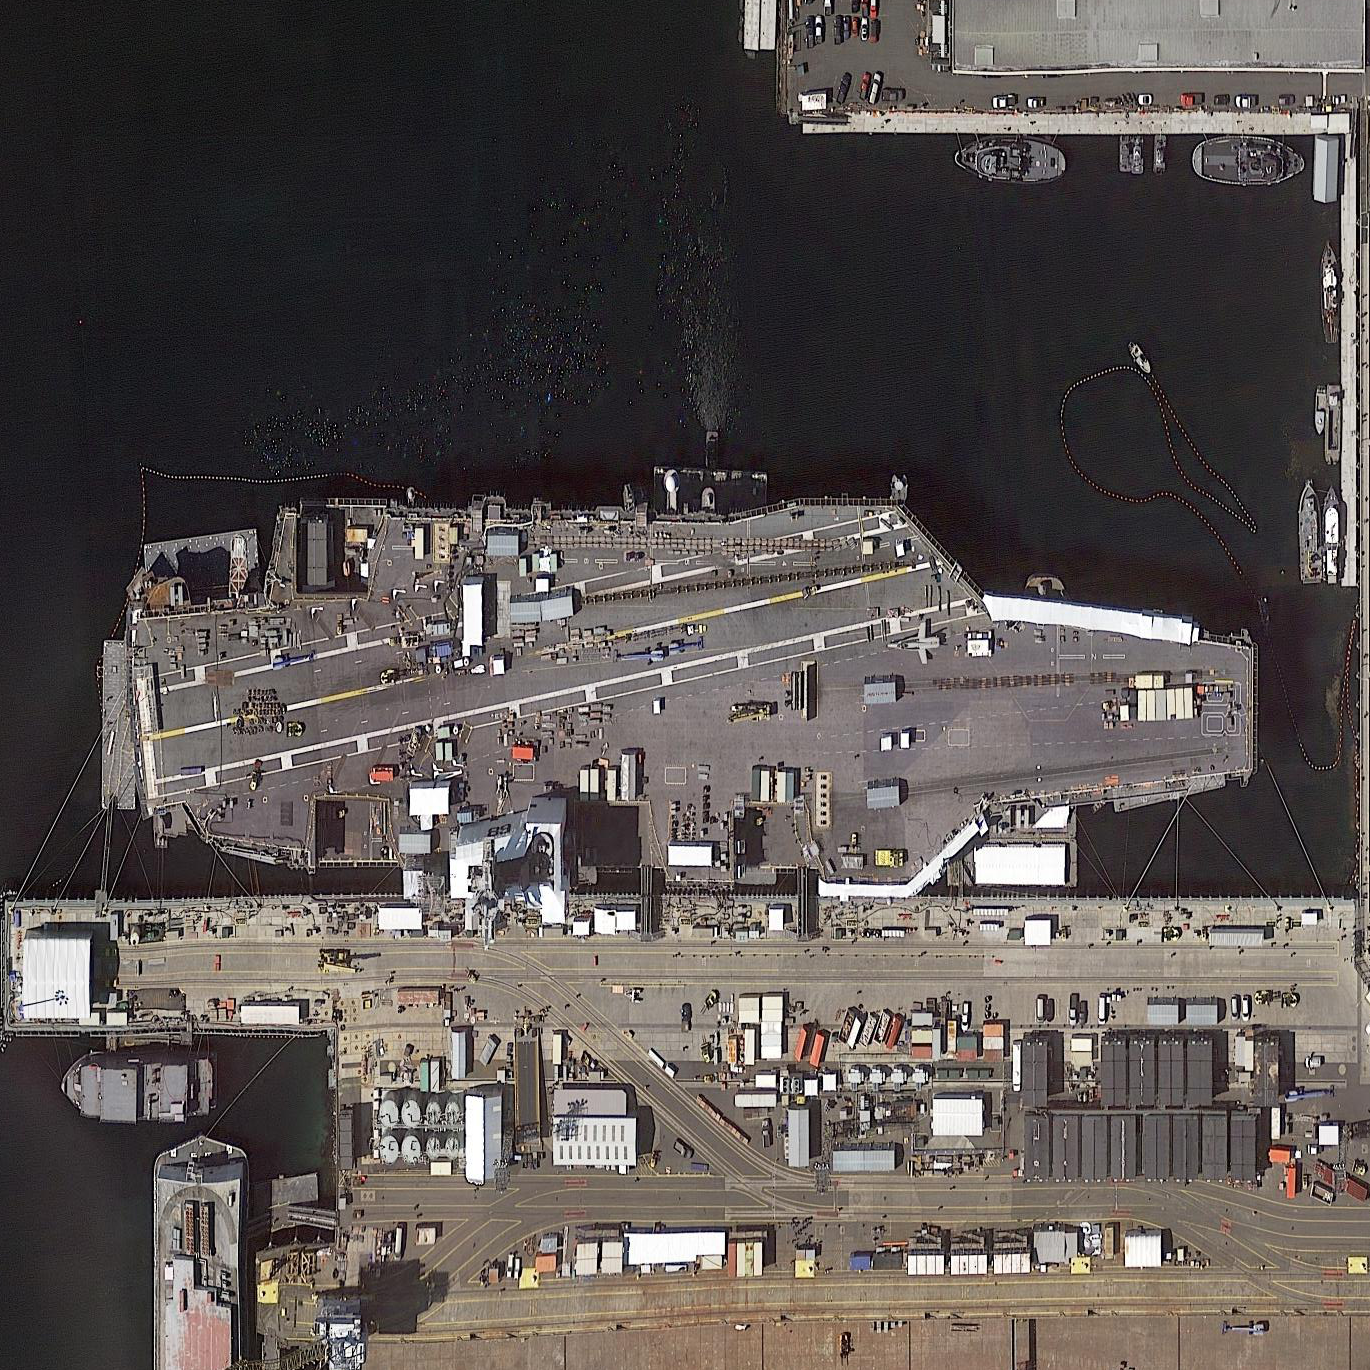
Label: Nimitz-class_aircraft_carrier